Aerial crown-view tile of a tropical tree (Barro Colorado Island, Panama), acquired 20250715:
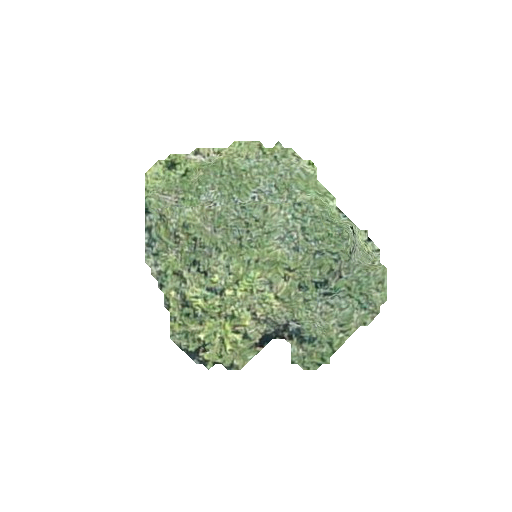
Species: Virola surinamensis
GBIF accepted scientific name: Virola surinamensis
Crown area: 61.208 m²